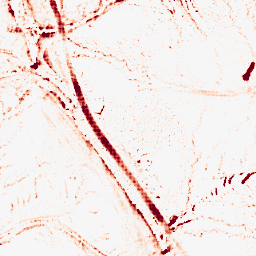
Category: morphological
Decomposition family: morphological
Decomposition parameters: operation: opening
size: 5
Upsampling method: sinc_hamming
Upsampling parameters: scale: 4
kernel_size: 4
Upsampling scale: 4